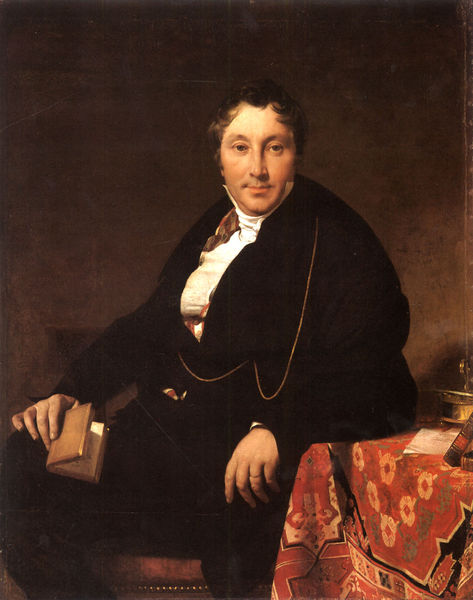
Titel: Jacques-Louis Leblanc
Künstler: Jean-Auguste-Dominque Ingres
Institution: New York, The Metropolitan Museum of  Art
Schlagwörter: mann, schatten, weiß, braun, finger, frau, licht, mund, nase, schwarz, tisch, blick, rot, teppich, anzug, hemd, jacke, wand, augen, gesicht, kragen, hände, portrait, porträt, tischdecke, tischtuch, gold, reich, sessel, sitzend, decke, frontal, locke, bücher, kette, dick, nieten, sakko, ring, buch, rasiert, büchlein, weißes hemd, kräftig, sacko, fülle, bildung, rosseau, lächseln